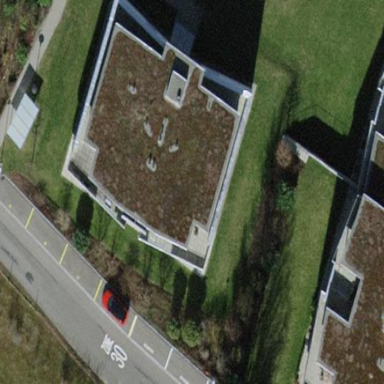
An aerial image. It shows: Terrace building.